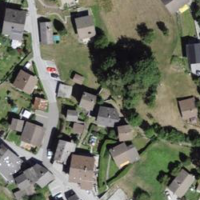
EUNIS habitat code: 55
Species observed at this site:
Geranium sanguineum